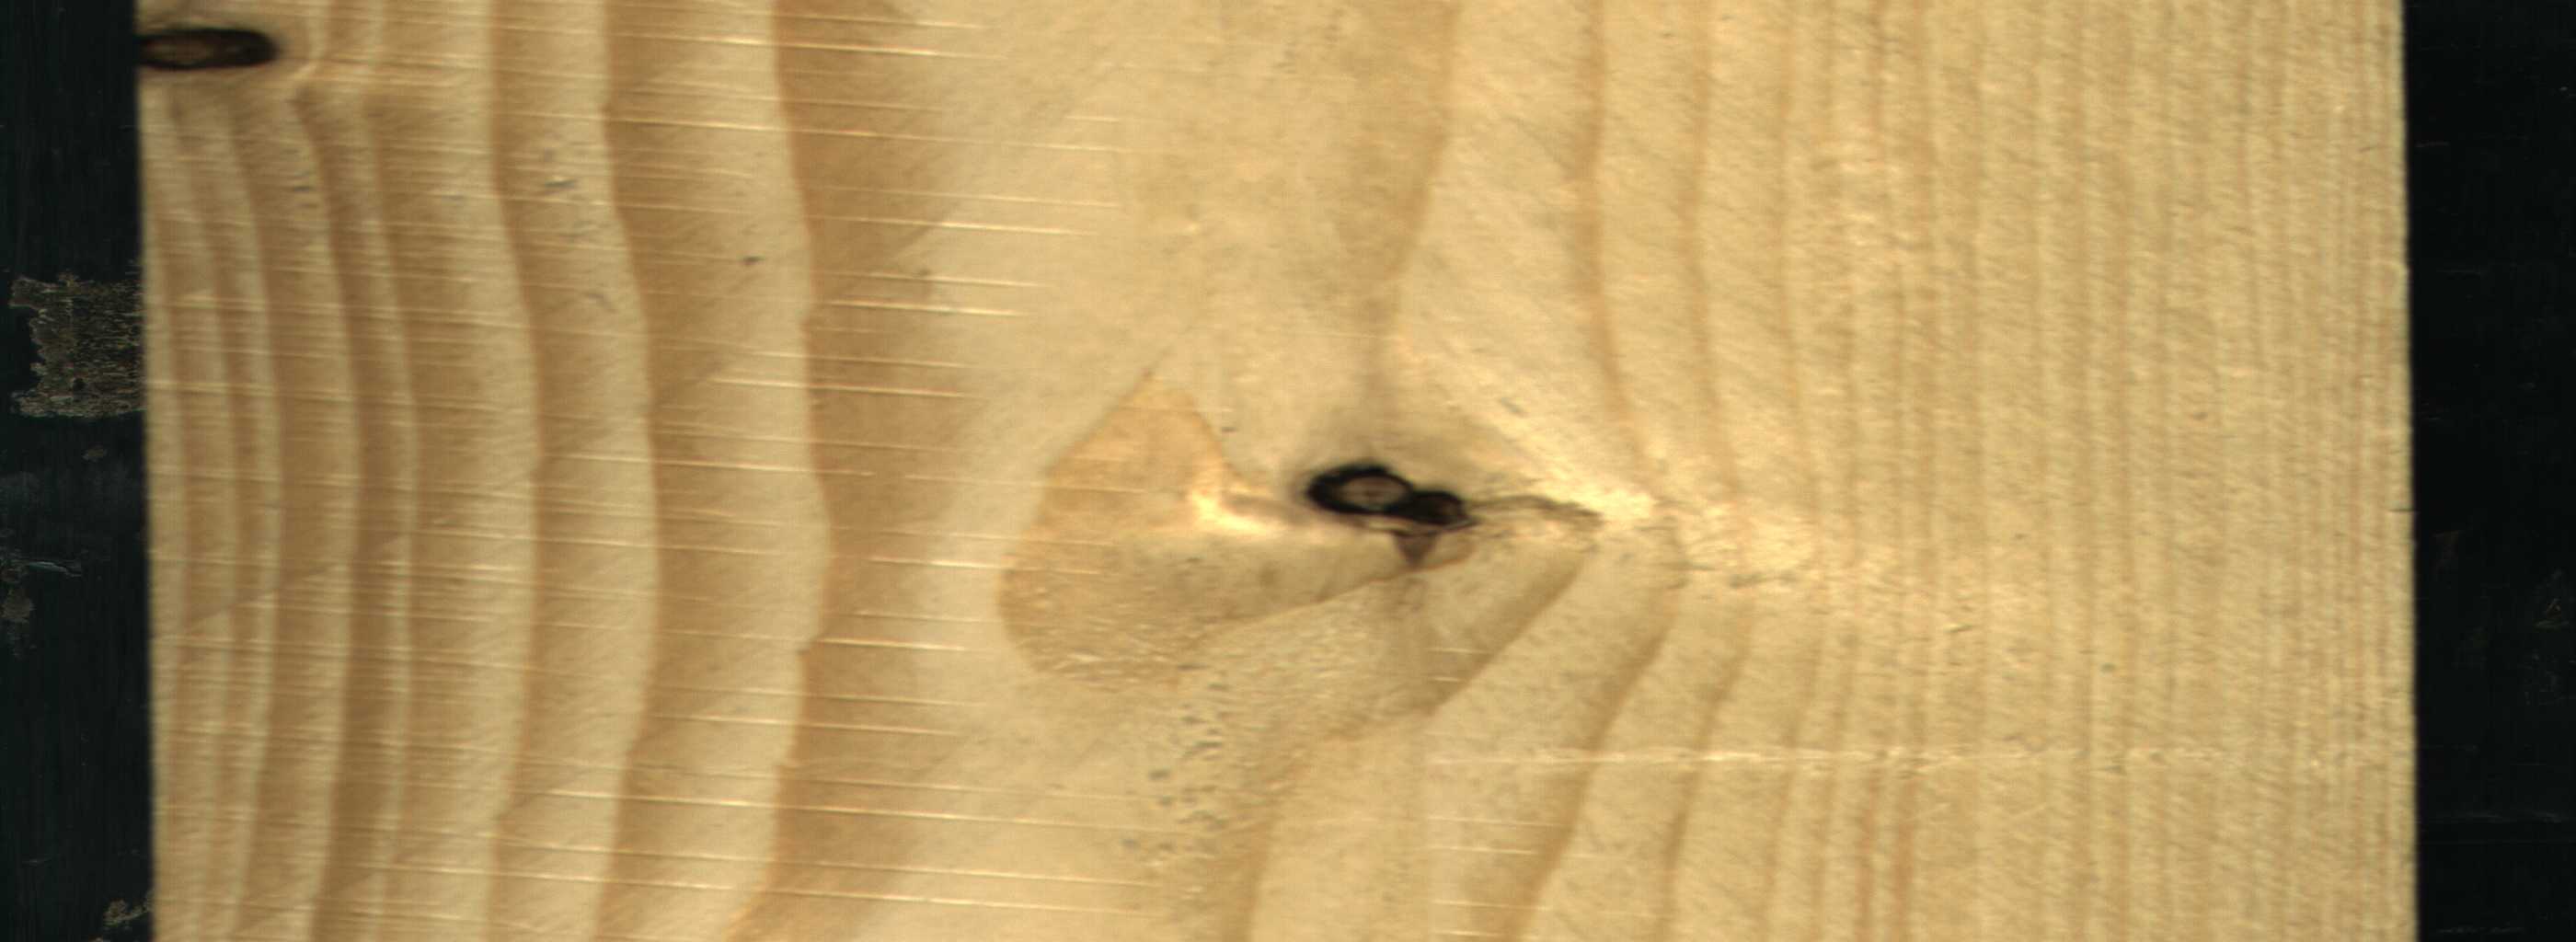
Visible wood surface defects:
Dead_Knot
Dead_Knot